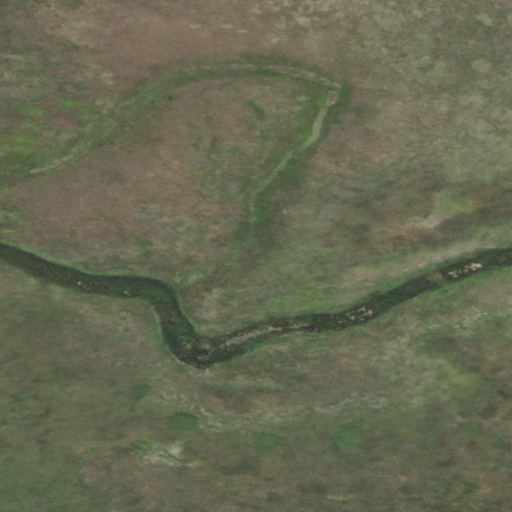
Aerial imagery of plain(s) in North Dakota named Wintering River Flats containing only herbaceous wetlands